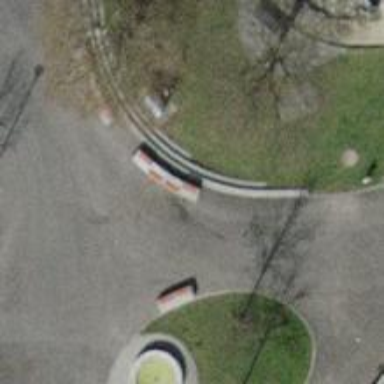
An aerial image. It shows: Concrete bench.